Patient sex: M
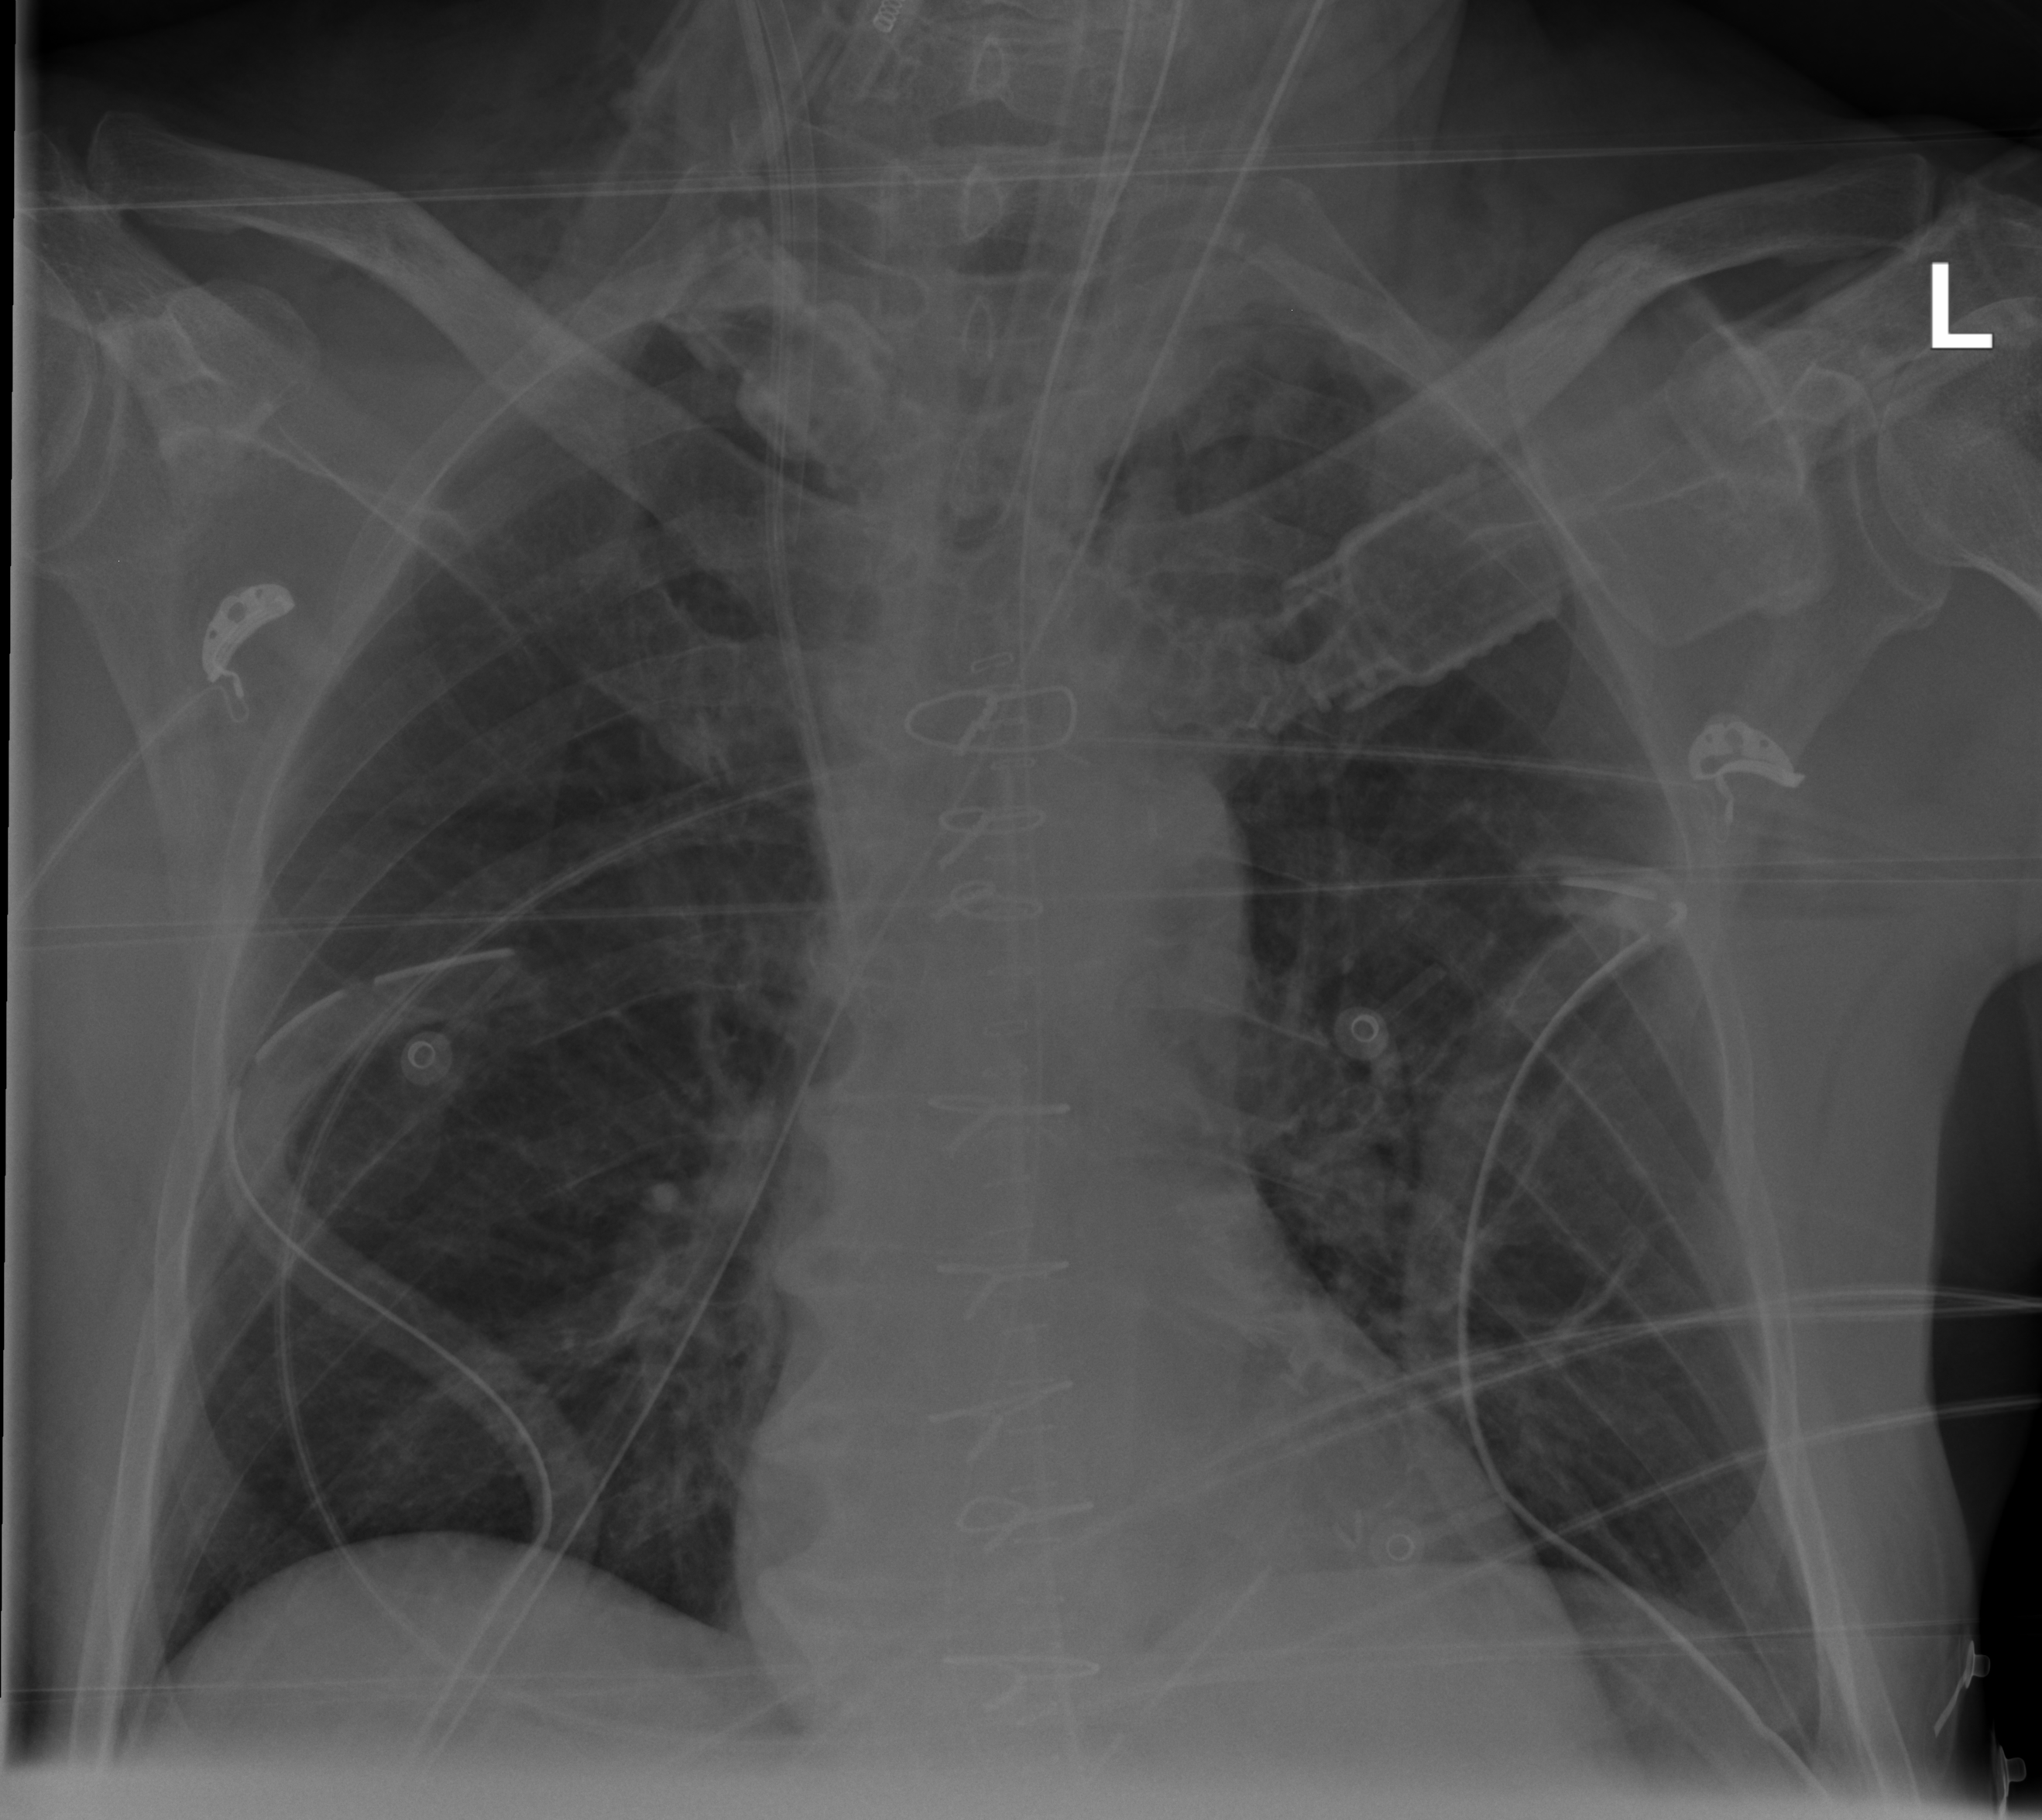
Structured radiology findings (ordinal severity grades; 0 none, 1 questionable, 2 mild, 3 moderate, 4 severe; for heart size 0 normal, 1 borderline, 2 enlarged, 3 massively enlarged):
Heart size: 0
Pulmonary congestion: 0
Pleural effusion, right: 0
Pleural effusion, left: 0
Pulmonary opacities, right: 0
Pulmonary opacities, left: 0
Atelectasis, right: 0
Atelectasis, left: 0